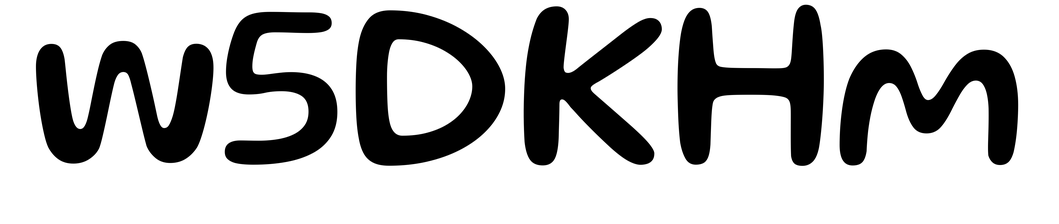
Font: Gluten_Regular